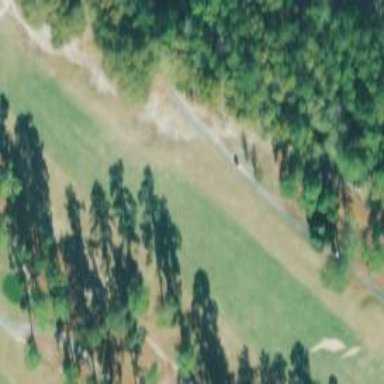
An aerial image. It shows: Golf hole.